Question: Working with borehole data, attempting to plot the cross section with R. I'm rusty and am having trouble organizing the plot the way I want. From the image, my bar plot is not tracking with y axis values displaying the depth of the borehole, instead it tracks with the Layers (categorical data).
Very similar question was asked <URL> but I could not get the code to work for my situation because my data is formatted differently.
Just to clarify, I want to put the y axis in increasing numerical order, starting at 0, with the categorical layer data mapped to the correct part of that depth.
my code:
'''
g2 <- ggplot(data=df3,
mapping = aes(x=PointID,y=End_Depth,
fill='Layer')) +
geom_col(colour="black") +
labs(y="Depth")
'''

<URL>
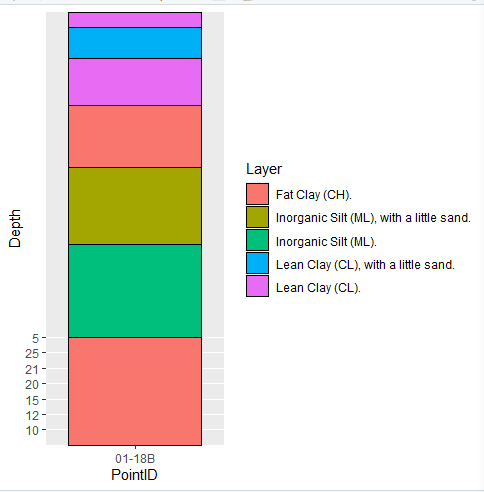
Answer: The question you were pointing to contains a very good idea, to use geom_rect instead. You could do something like the following (comments in code)
'''
library(tidyverse)
# just some fake data, similar to yours
foo <- data.frame(id = "id", layer = letters[1:6], depth = c(5,10,12,15,20,25))
foo2 <-
foo %>%
# using lag to create ymin, which is needed for geom_rect
# transforming id into integers so i can add / subtract some x for xmin/xmax
mutate( ymin = lag(depth, default = 0),
id_int = as.integer(factor(id)))
# I am turning off the legend and labelling the layers directly instead
# using geom_text
# this creates a "wrong" y axis title which I'm changing with labs(y = ... )
# the continuous x axis needs to be turned into a fake discrete axis by
# semi-manually setting the breaks and labels
ggplot(foo2) +
geom_rect(aes(xmin = id_int - .5, xmax = id_int +.5,
ymin = ymin, ymax = depth,
fill = layer), show.legend = FALSE) +
geom_text(aes(x = id_int, y = (depth + ymin)/2, label = layer)) +
scale_x_continuous(breaks = foo2$id_int, labels = foo2$id) +
labs(y = "depth")
'''

<URL>